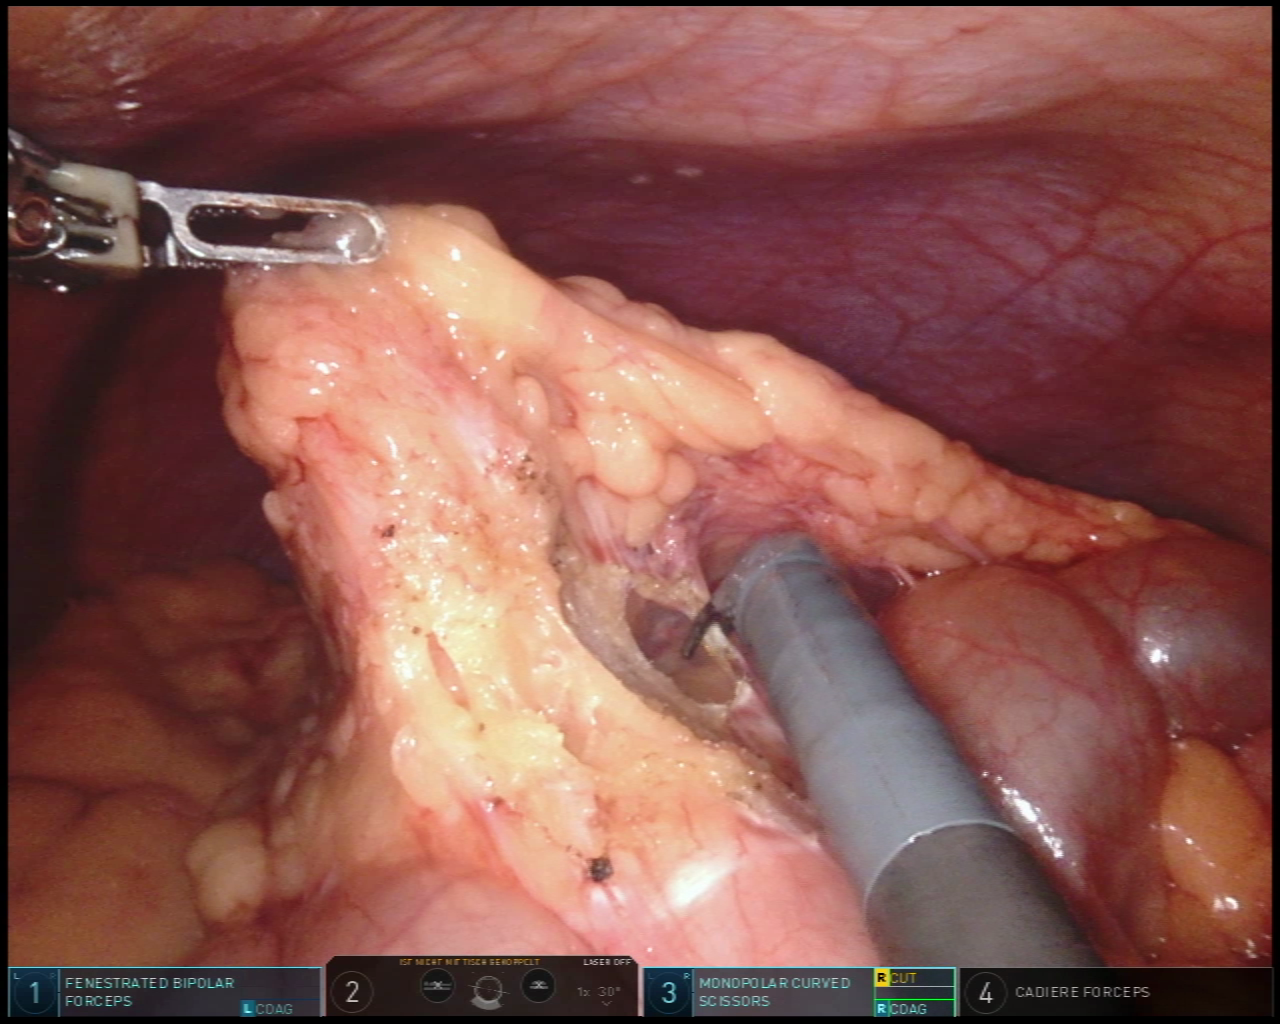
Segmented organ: colon
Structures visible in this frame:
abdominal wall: yes
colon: yes
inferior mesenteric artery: no
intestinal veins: no
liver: no
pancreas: no
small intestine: no
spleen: no
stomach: no
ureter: no
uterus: no
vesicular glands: no